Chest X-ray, PA view. Patient: 56 years old, sex M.
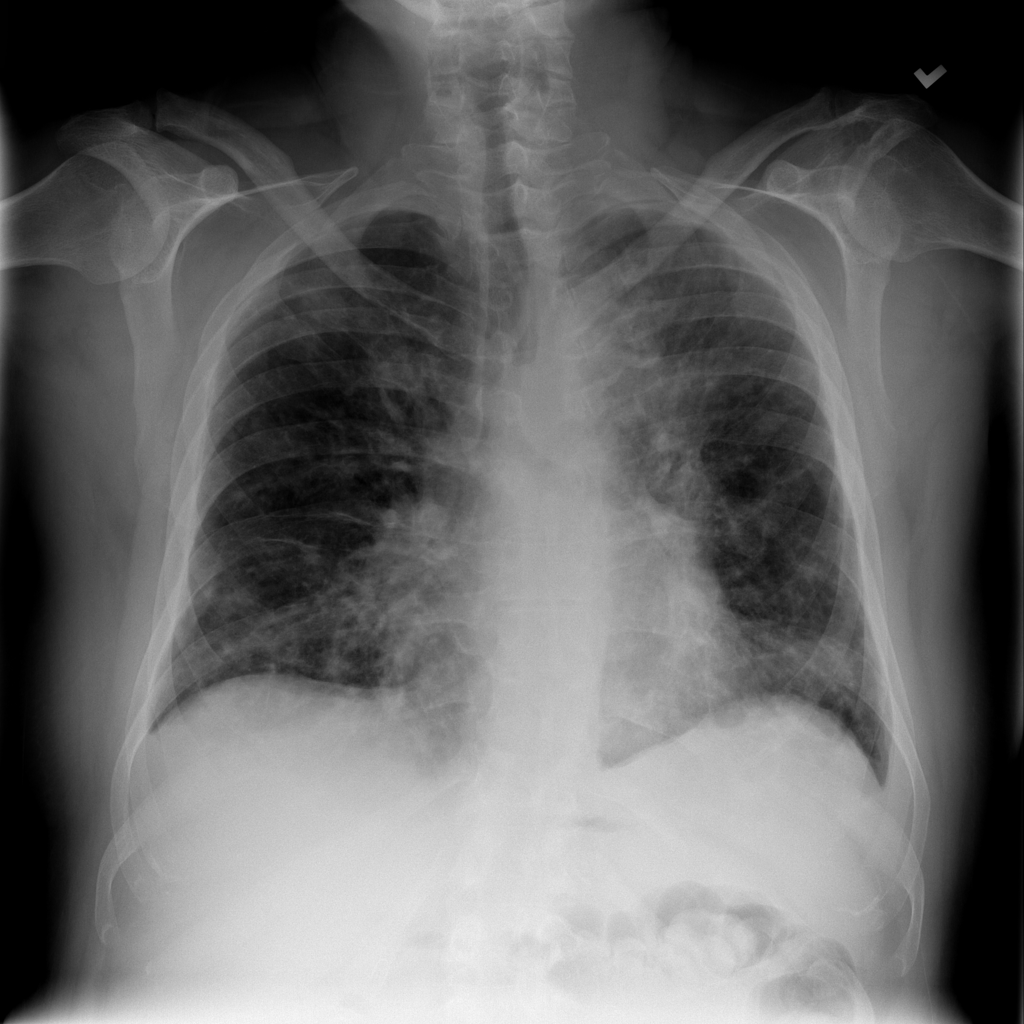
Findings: Atelectasis